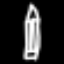
Label: pencil